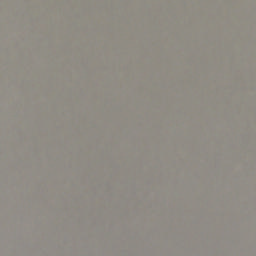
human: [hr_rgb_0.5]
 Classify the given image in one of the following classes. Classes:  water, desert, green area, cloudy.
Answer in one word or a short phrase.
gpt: cloudy